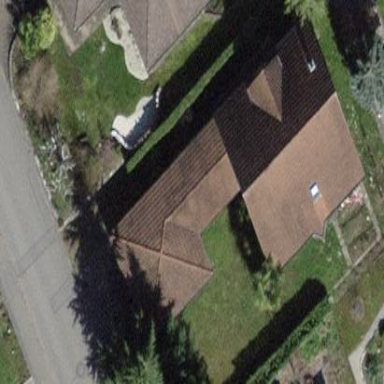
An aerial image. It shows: Building with tiled roof.